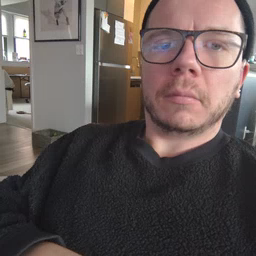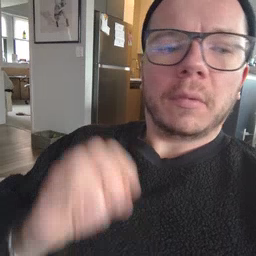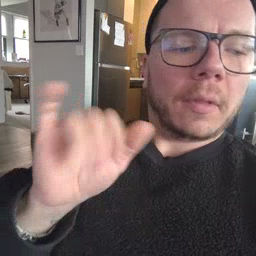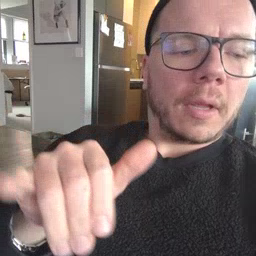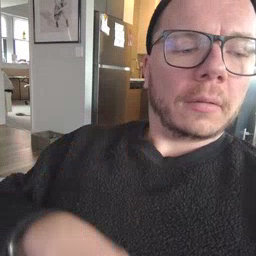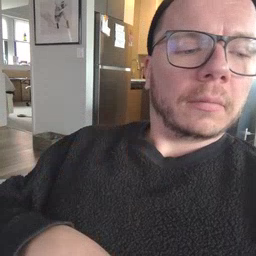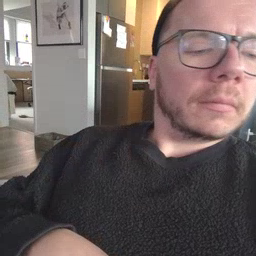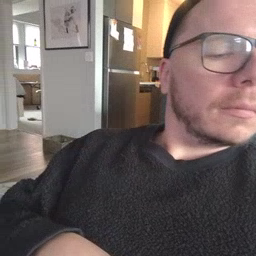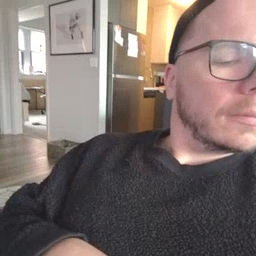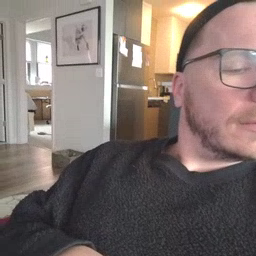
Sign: that